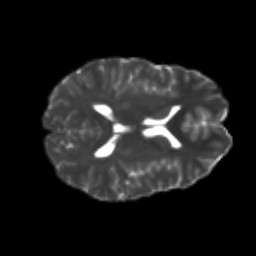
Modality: T2w
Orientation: axial
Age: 21
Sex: female
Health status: healthy
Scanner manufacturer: philips
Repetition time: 7.385 s
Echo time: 0.08599 s